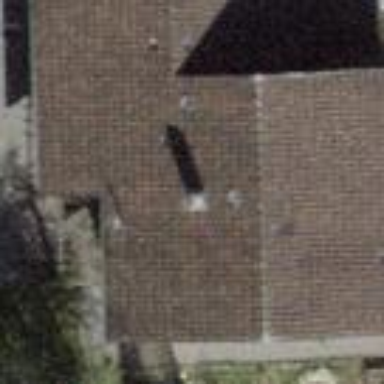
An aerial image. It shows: Residential building with gabled roof.